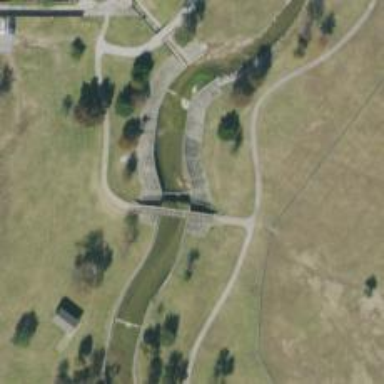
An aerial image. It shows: Weir in waterway.